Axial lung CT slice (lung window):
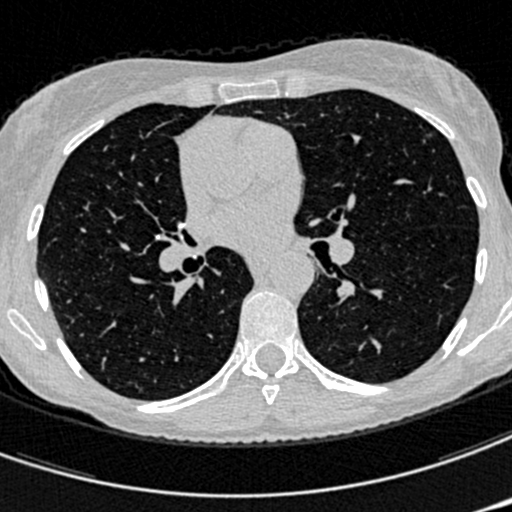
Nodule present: no